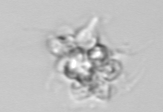
Label: Leptocylindrus_mediterraneus